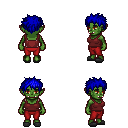
a pixel art fantasy rpg character, female body template, orc, green skin, maroon pirate shirt, red pants, blue bedhead hairstyle, gray slippers, four views (front, back, left, right), 2x2 character sprite sheet, small pixel art, hard edges, no anti-aliasing